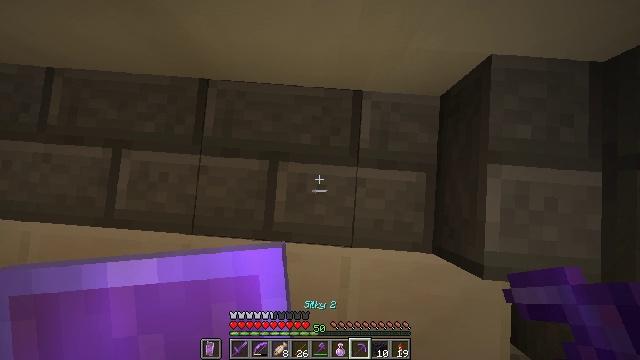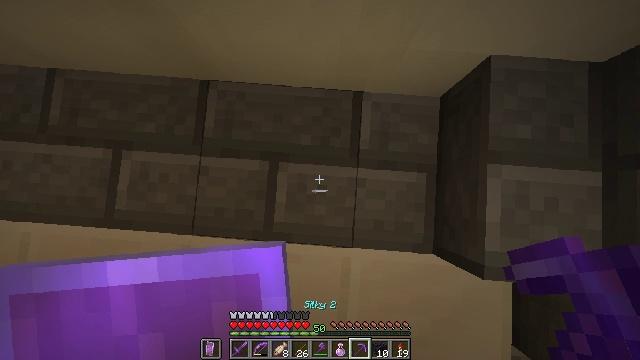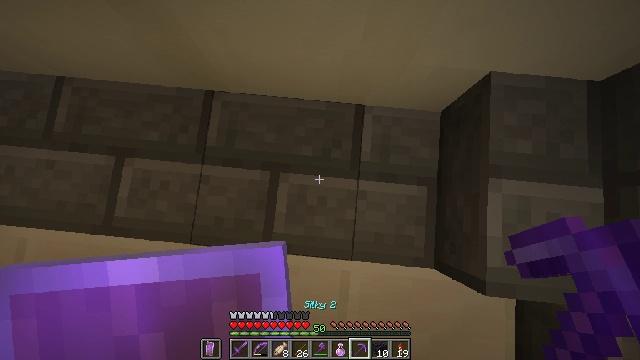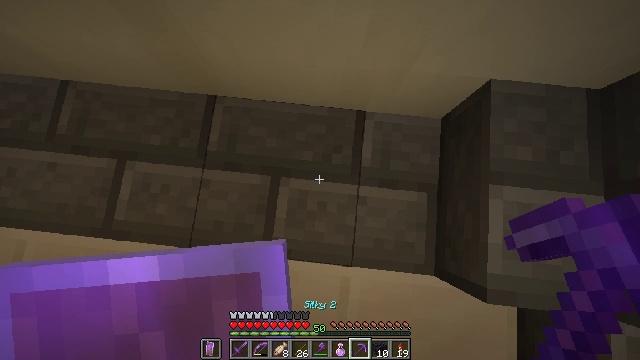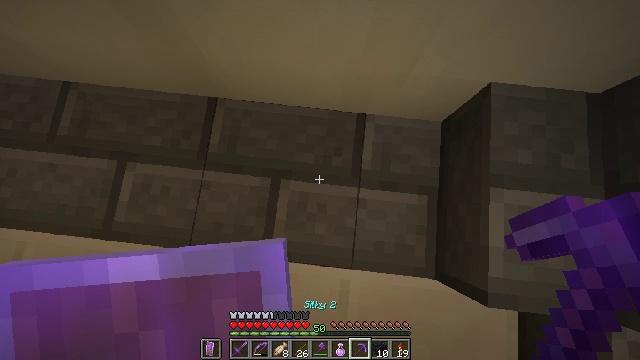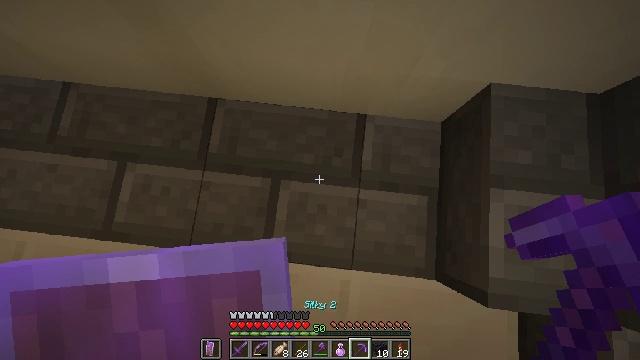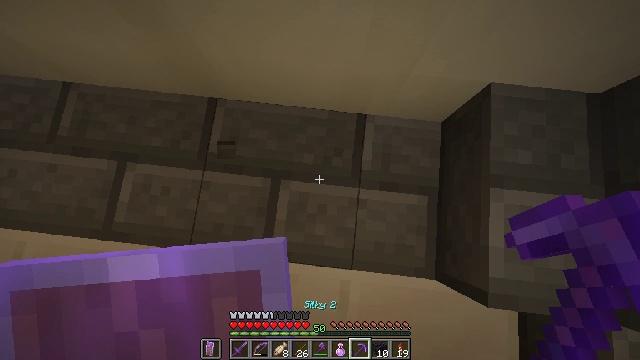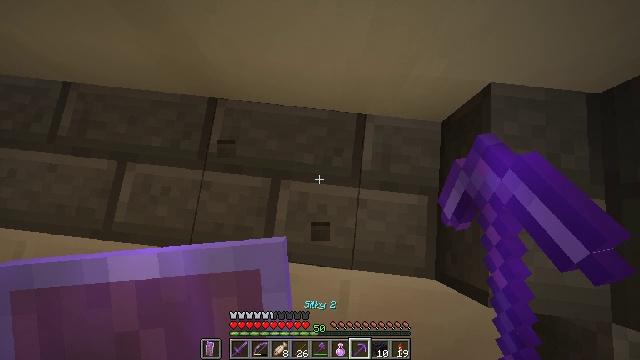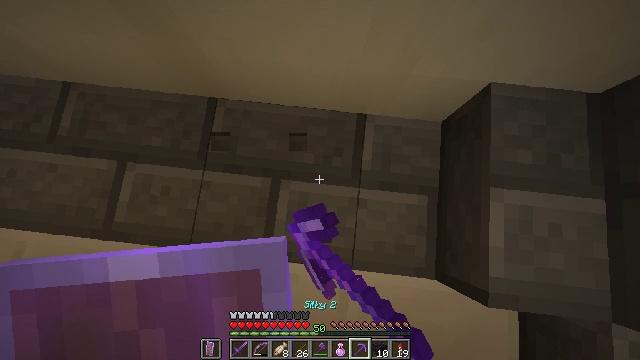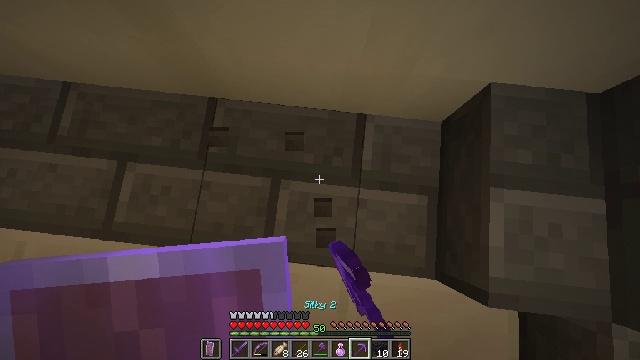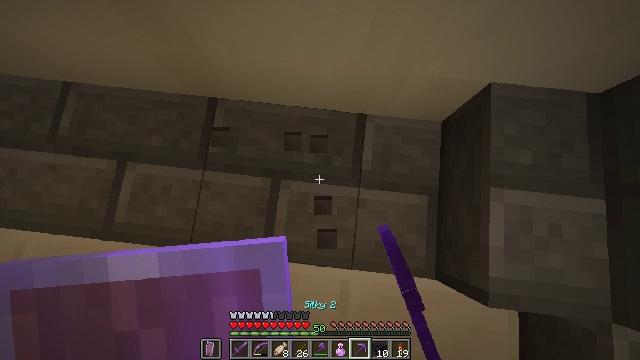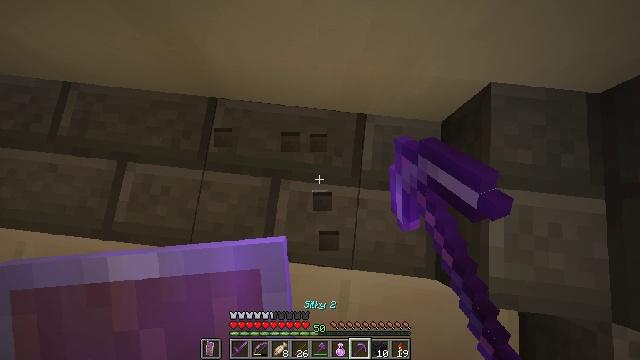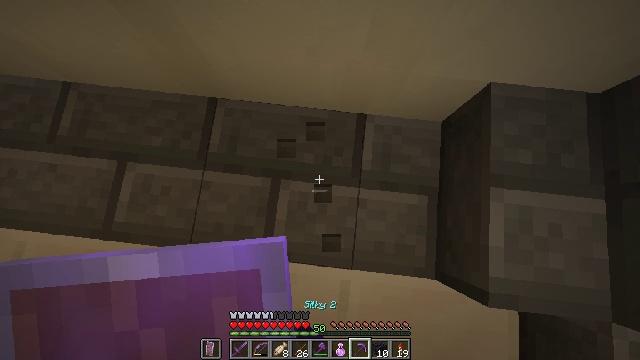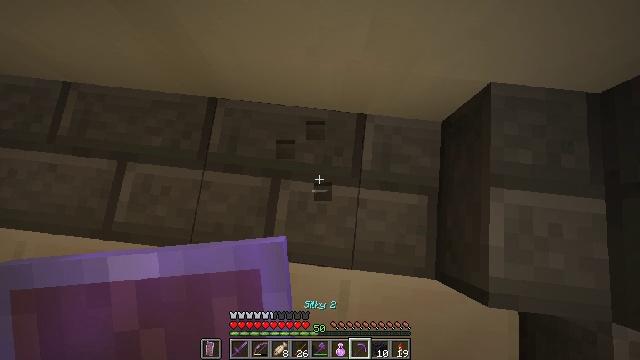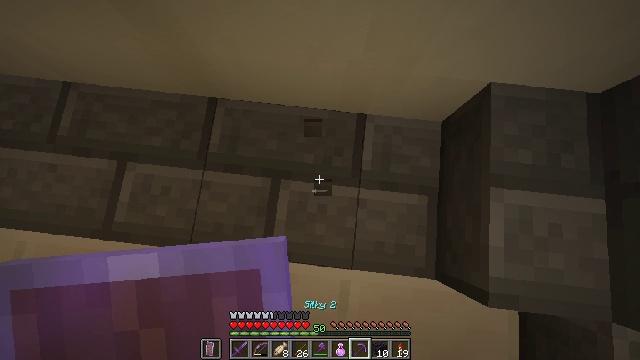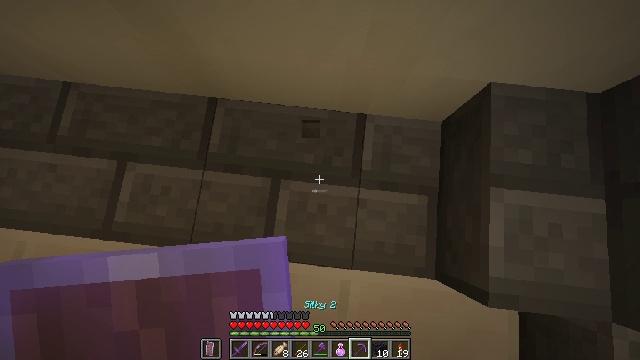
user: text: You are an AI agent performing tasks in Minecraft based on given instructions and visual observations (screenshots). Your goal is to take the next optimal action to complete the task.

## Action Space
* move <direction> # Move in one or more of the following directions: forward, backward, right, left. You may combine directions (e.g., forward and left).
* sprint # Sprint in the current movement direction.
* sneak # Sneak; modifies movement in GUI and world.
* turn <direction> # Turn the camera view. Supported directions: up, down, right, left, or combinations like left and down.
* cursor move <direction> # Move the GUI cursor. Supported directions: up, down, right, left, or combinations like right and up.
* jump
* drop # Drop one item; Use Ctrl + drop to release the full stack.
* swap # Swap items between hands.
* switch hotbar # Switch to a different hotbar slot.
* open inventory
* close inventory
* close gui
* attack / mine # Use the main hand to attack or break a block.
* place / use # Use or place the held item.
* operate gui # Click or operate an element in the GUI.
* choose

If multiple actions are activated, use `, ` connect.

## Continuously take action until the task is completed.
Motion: motion action
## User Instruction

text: Remove the stone brick slab from a structure.
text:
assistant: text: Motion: no_op
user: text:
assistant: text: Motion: turn left and up
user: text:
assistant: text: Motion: turn up
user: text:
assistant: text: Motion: no_op
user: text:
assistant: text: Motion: no_op
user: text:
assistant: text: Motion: attack / mine
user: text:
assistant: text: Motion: attack / mine
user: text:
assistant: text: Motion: attack / mine
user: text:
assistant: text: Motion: attack / mine
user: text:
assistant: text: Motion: attack / mine
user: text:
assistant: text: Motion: no_op
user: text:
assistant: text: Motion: no_op
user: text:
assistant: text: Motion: no_op
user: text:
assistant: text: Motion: no_op
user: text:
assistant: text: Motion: no_op
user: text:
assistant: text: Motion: no_op
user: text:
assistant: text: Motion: attack / mine
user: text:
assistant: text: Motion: attack / mine
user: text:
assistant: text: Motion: attack / mine
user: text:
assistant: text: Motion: attack / mine
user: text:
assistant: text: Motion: no_op
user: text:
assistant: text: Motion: no_op
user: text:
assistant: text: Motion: no_op